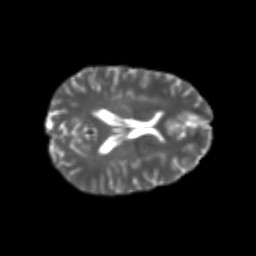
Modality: T2w
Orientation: axial
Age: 25
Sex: female
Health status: healthy
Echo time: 0.074 s